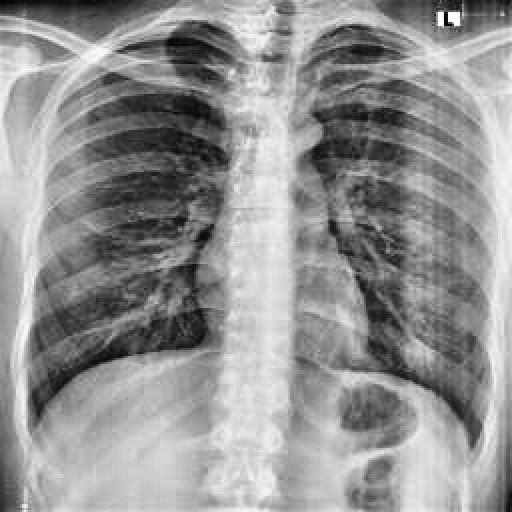
Finding: NORMAL